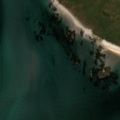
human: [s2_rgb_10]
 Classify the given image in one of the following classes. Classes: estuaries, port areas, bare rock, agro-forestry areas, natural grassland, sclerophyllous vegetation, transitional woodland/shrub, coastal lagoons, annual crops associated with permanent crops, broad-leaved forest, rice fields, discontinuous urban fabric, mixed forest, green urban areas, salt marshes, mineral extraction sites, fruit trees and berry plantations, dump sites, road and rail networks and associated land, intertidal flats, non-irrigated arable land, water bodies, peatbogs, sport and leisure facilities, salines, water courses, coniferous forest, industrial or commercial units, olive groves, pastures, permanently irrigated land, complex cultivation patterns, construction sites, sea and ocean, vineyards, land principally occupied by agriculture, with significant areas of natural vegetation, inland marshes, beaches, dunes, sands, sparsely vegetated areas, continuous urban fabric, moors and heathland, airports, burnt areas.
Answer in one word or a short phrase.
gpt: natural grassland, intertidal flats, sea and ocean